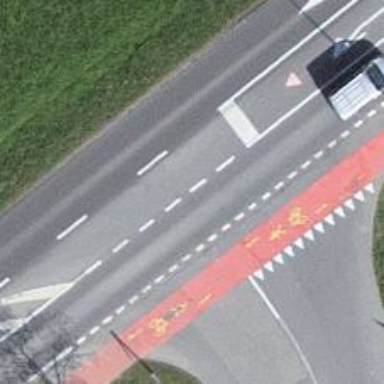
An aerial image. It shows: Primary highway with asphalt surface. There is cycle track on the left side.